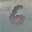
Label: 6